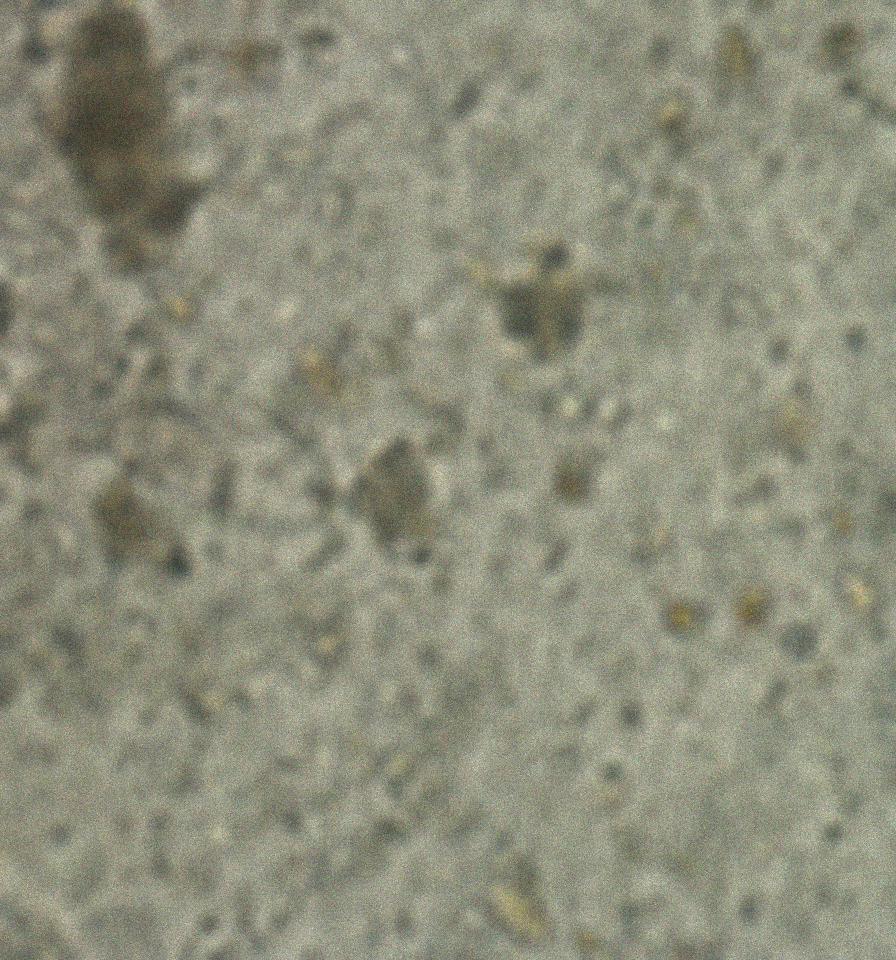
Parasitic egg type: Enterobius vermicularis